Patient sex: M
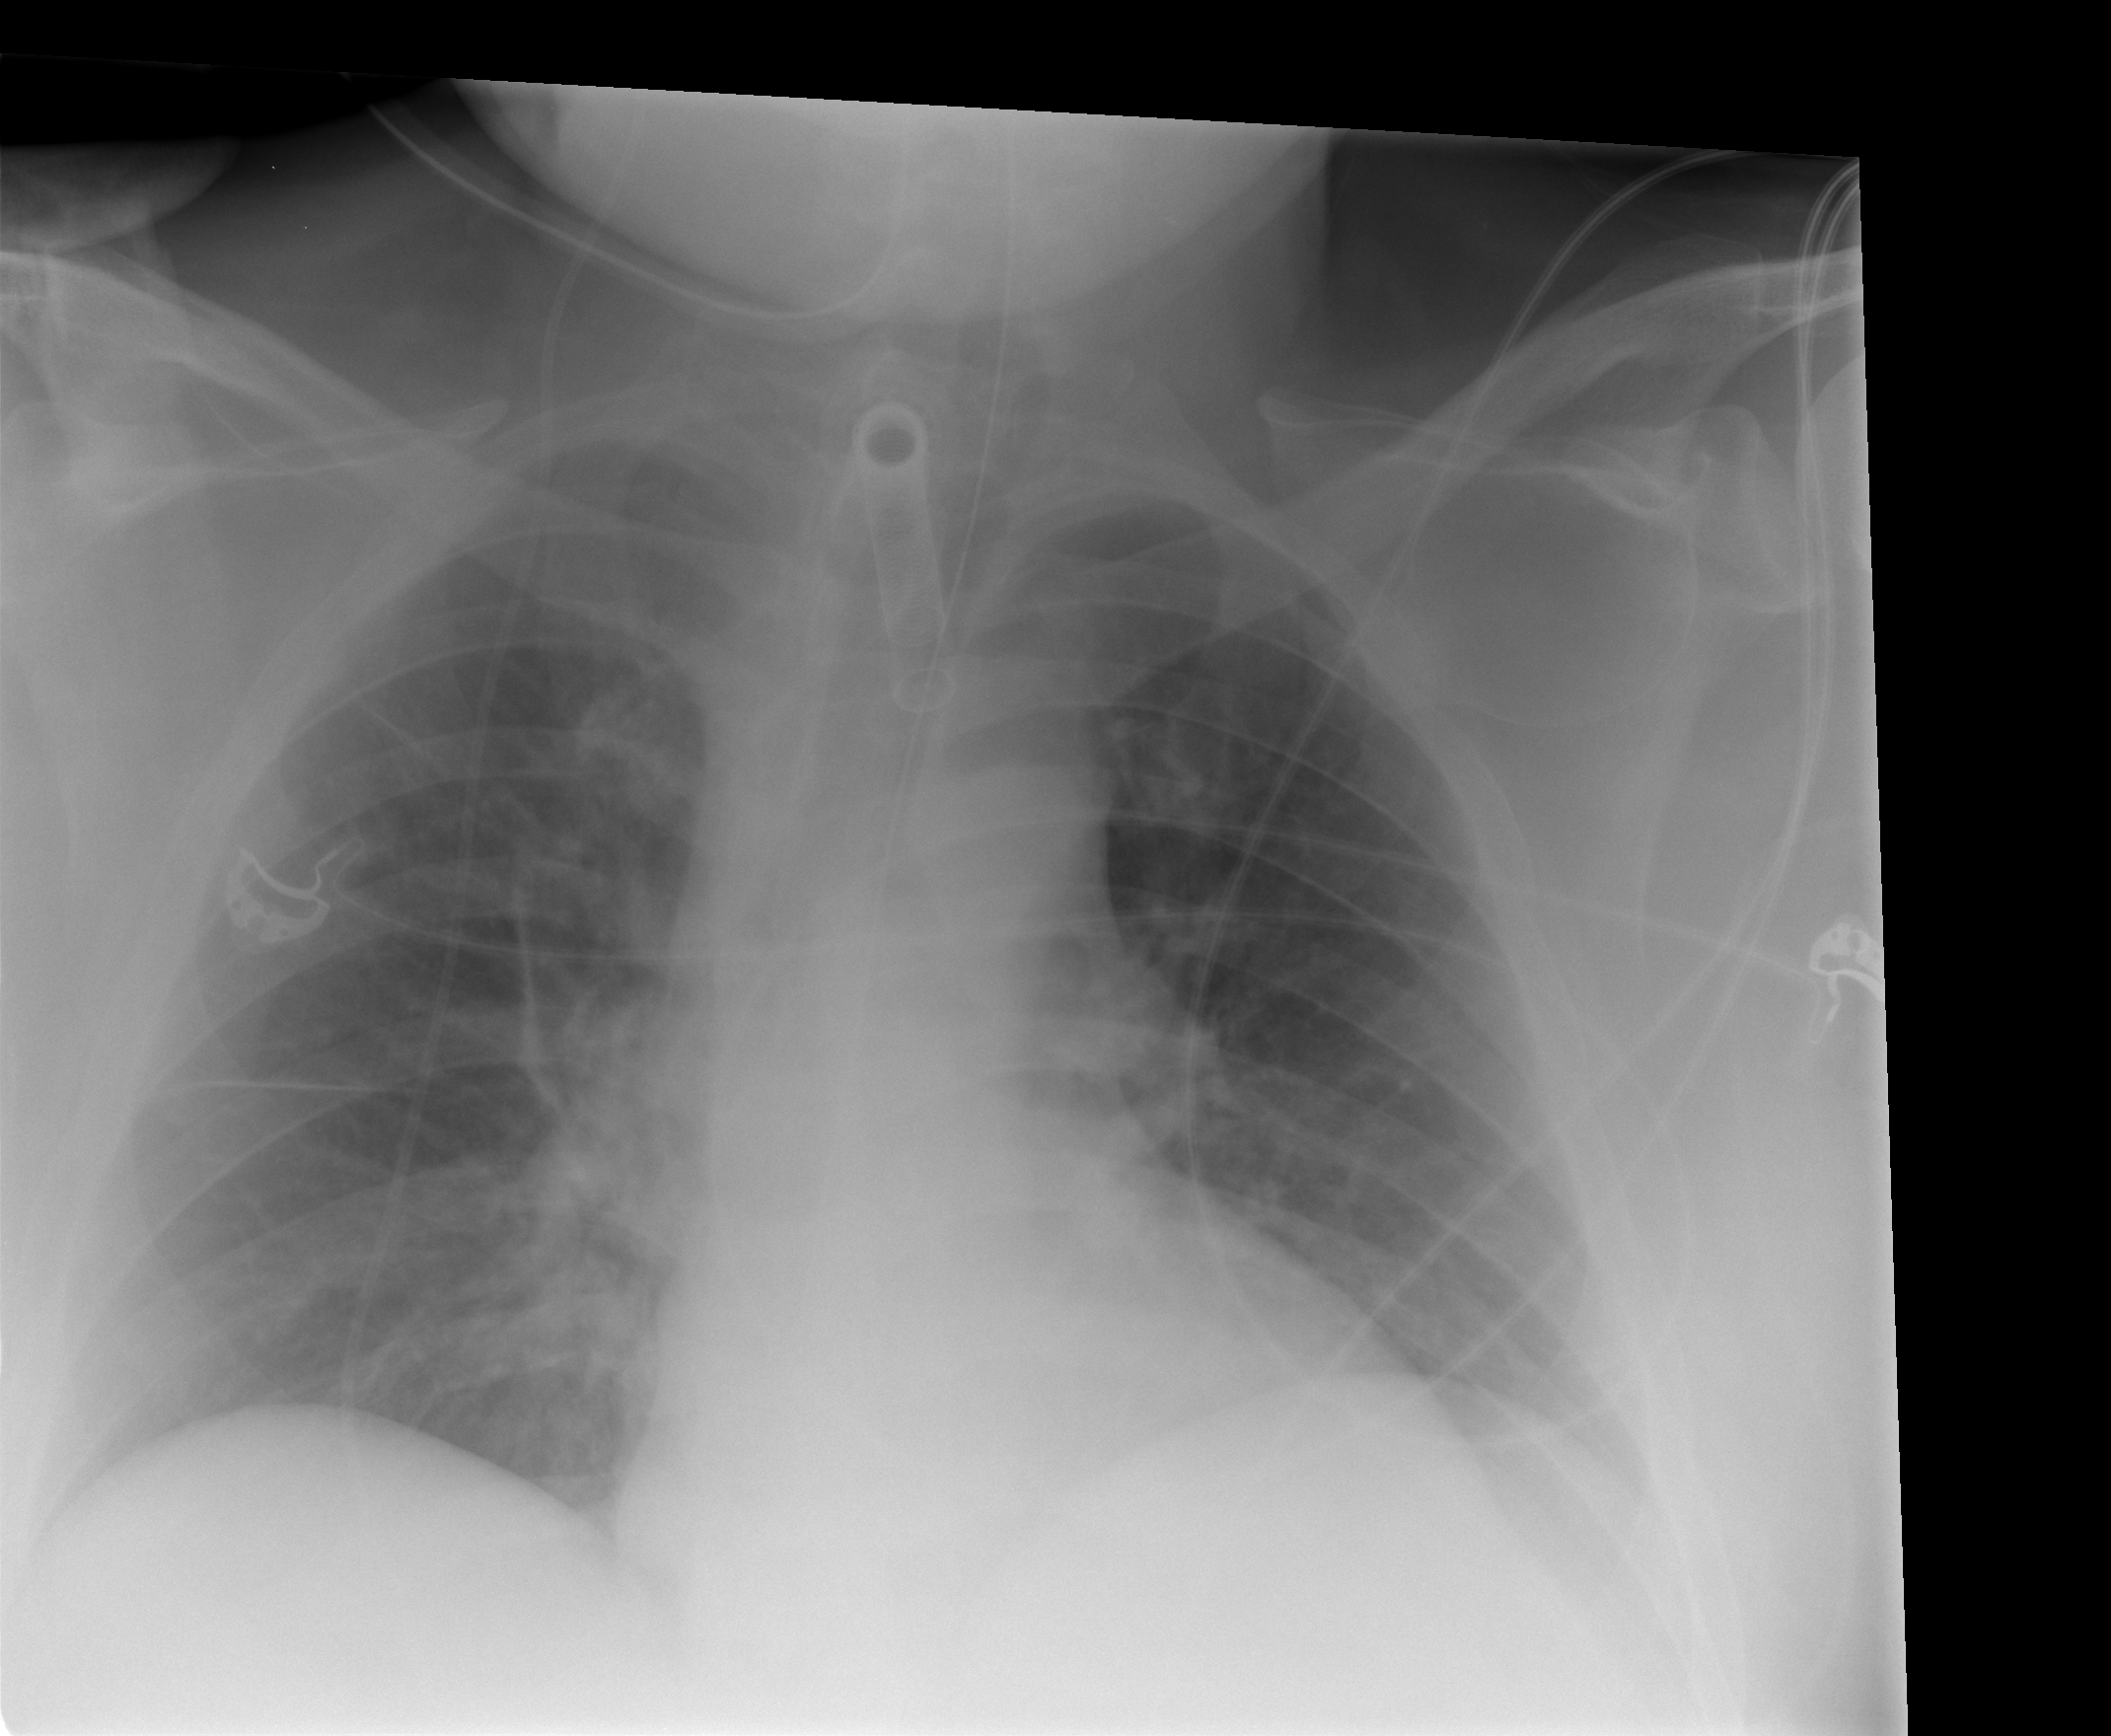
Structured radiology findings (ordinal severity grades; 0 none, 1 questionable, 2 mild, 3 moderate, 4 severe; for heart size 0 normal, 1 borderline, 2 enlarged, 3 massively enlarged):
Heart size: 0
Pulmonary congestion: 0
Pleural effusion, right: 0
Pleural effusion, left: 0
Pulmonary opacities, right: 1
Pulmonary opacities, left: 0
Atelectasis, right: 1
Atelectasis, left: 0